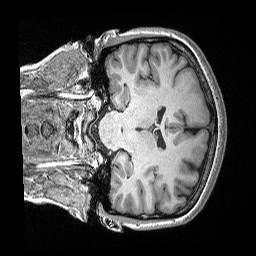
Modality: T1w
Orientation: coronal
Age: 24
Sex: female